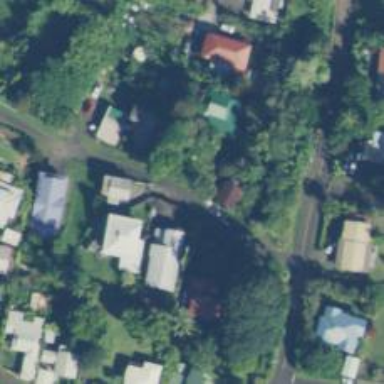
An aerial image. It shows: Living street.